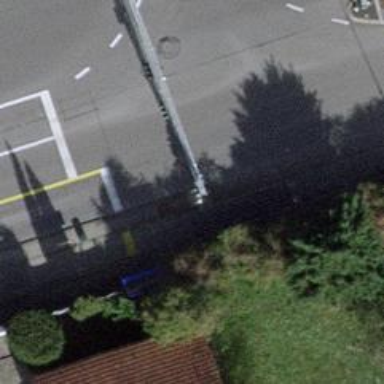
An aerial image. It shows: Asphalt platform for public transport with shelter.